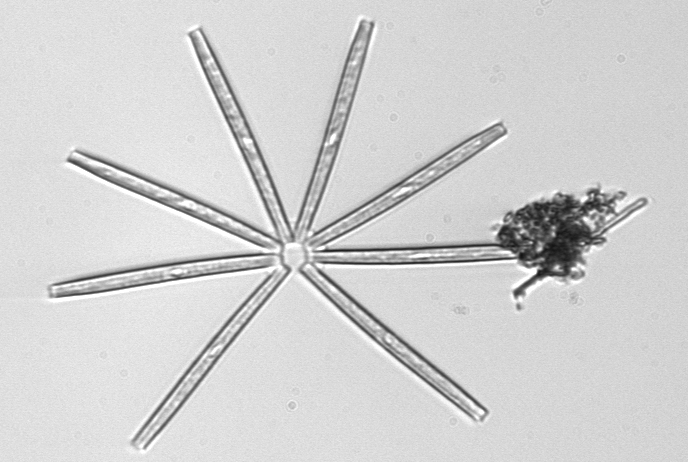
Label: Thalassionema